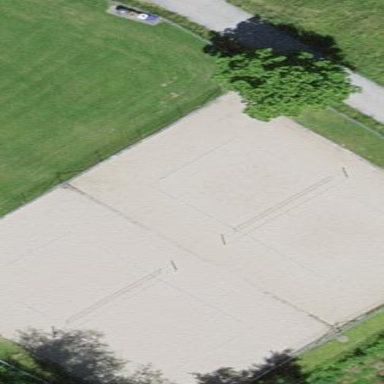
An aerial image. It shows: Sandy pitch for beach volleyball.